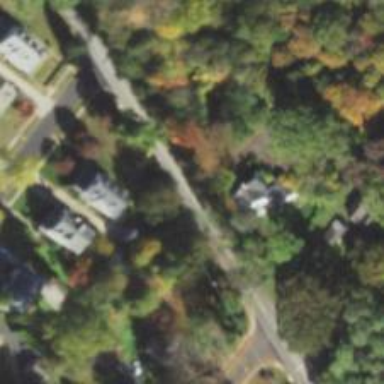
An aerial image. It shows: Driveway.